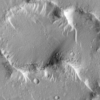
Label: not_dusty